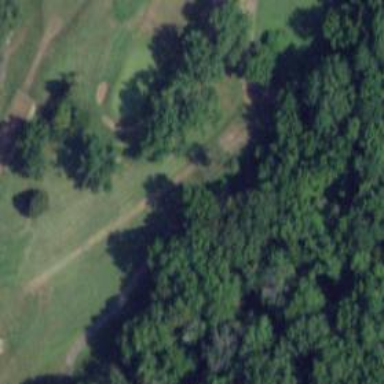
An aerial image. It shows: Path for both roads and golfers.